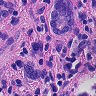
Metastatic tissue present: yes